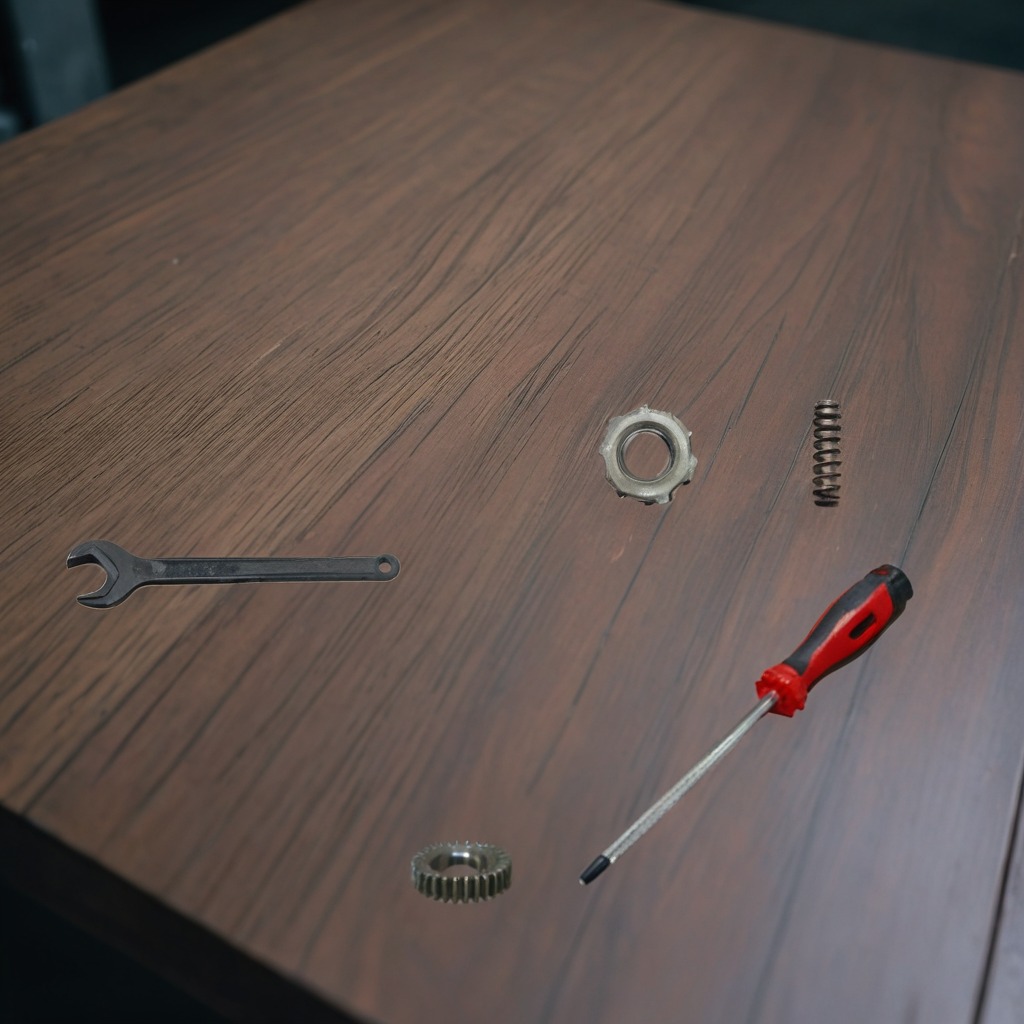
A steel gear with teeth, a coiled metal spring, a screwdriver, a metal nut, and a wrench are lying on the old table.